Interaction volume radius: 5 \u00c5
Interaction volume height: 10 \u00c5
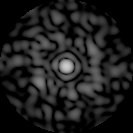
Disorder parameter: 0.8253